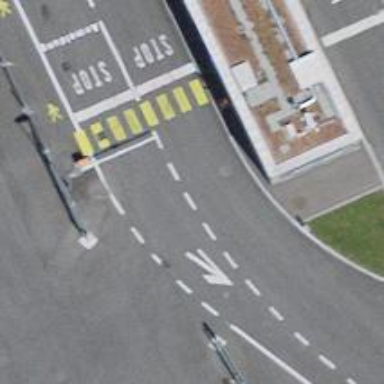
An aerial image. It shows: Lift gate barrier.